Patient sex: F
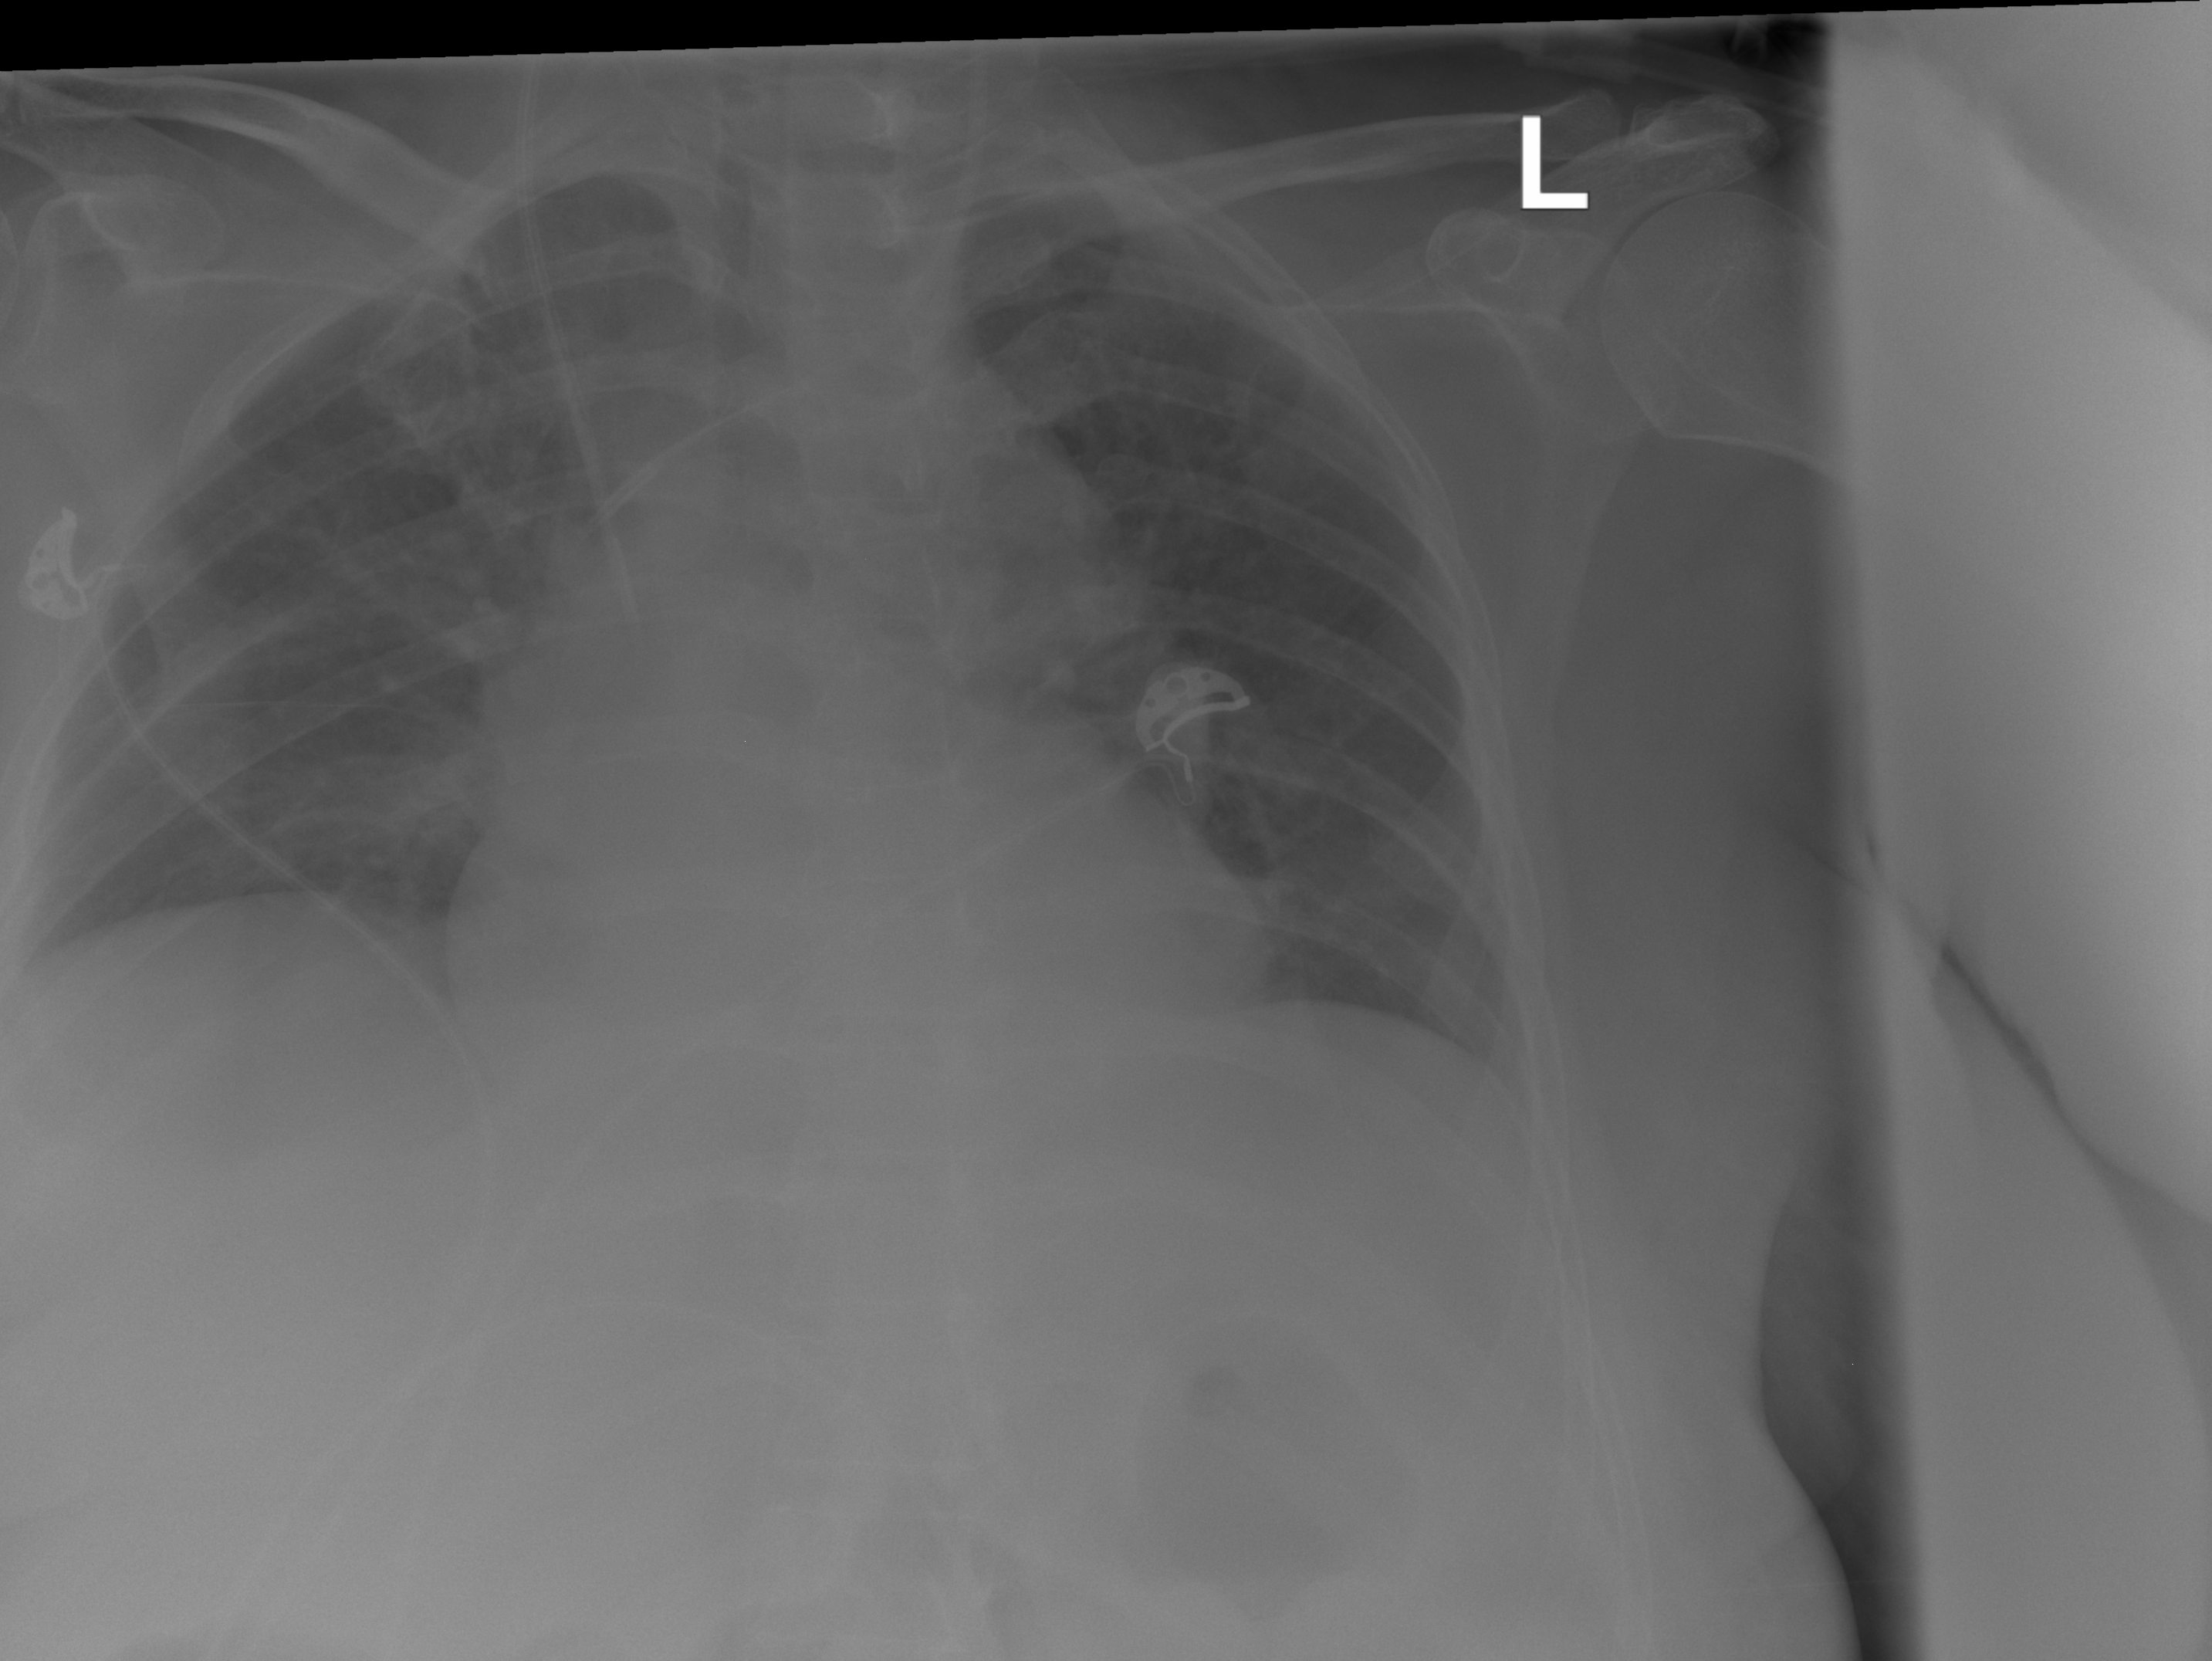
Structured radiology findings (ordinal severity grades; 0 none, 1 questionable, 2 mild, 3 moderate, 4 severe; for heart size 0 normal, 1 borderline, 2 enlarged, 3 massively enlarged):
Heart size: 0
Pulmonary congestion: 1
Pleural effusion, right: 0
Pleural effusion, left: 0
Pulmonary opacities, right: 0
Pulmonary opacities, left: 0
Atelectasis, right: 0
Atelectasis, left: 0